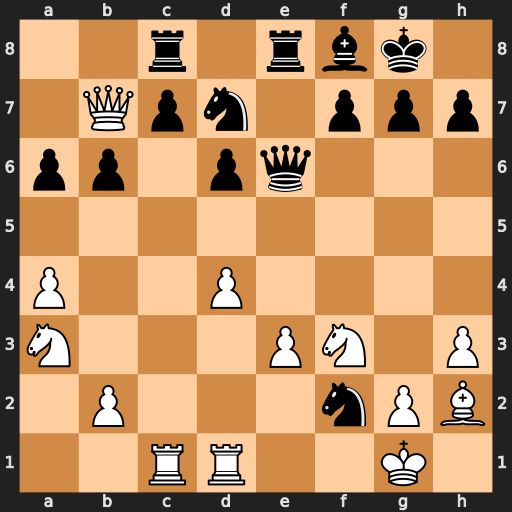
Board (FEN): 2r1rbk1/1Qpn1ppp/pp1pq3/8/P2P4/N3PN1P/1P3nPB/2RR2K1
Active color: w
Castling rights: -
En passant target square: -
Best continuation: Kxf2 Qxe3+ Kf1